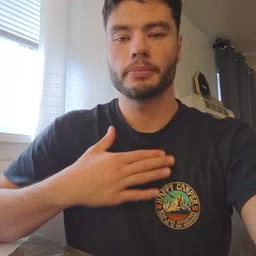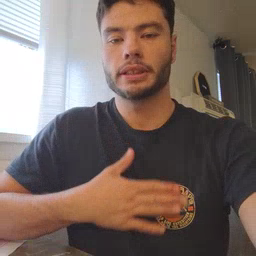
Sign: please